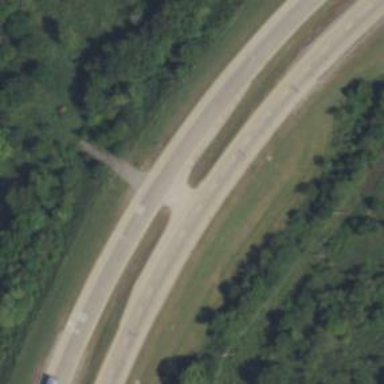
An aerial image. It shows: Trunk link highway.